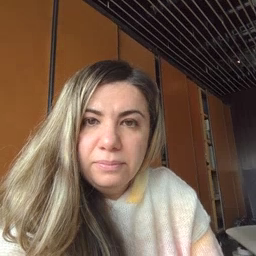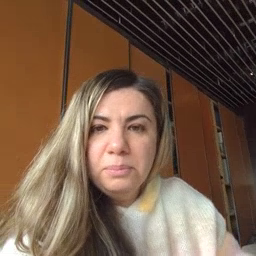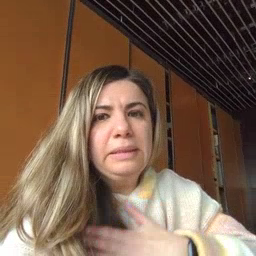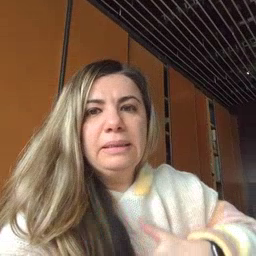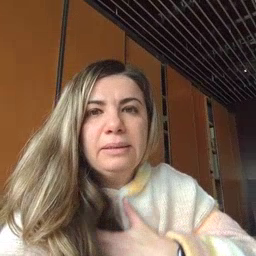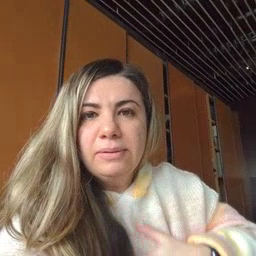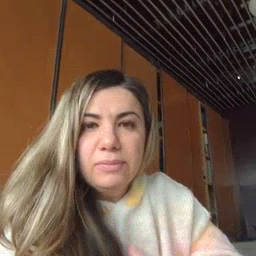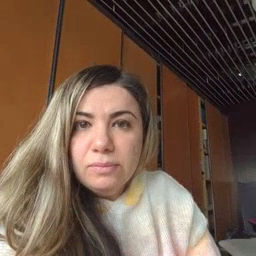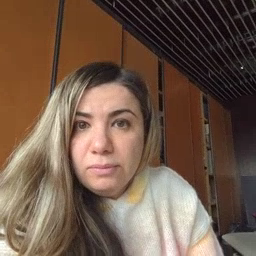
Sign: please